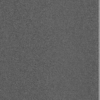
Label: dusty